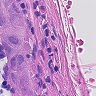
Metastatic tissue present: yes